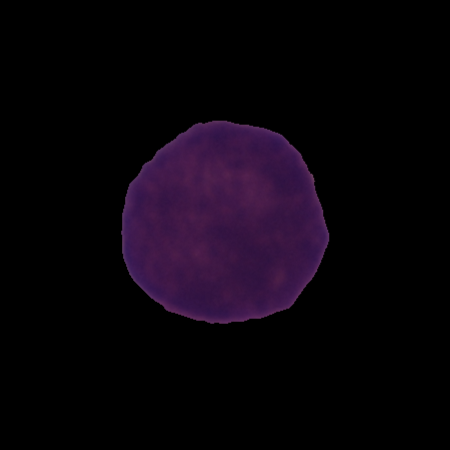
Label: cancer